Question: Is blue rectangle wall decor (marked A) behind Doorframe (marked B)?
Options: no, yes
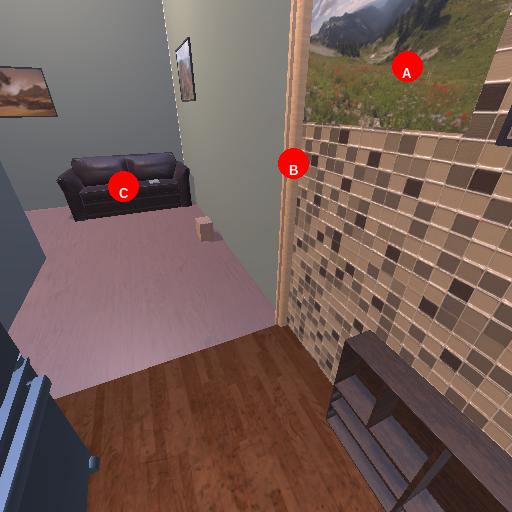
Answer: no